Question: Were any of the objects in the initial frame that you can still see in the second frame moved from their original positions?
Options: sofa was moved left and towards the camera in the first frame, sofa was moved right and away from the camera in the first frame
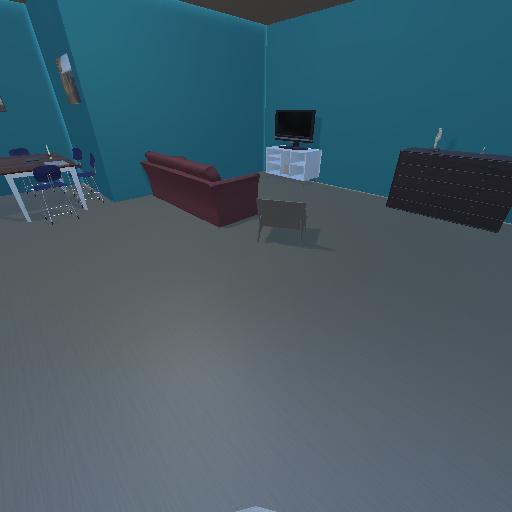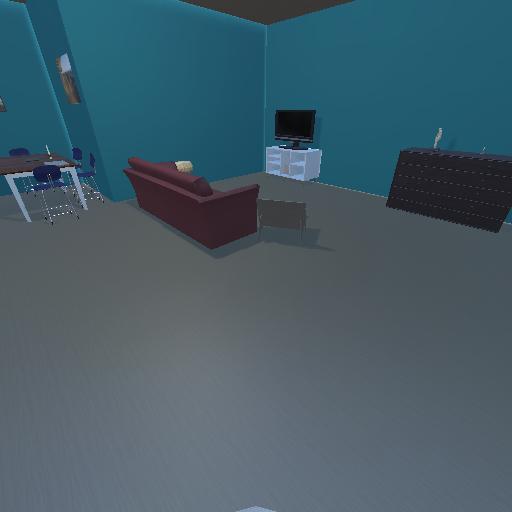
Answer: sofa was moved left and towards the camera in the first frame